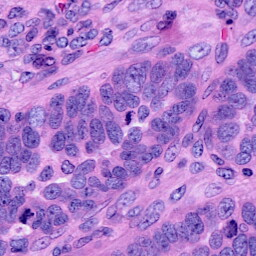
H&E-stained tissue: Ovarian